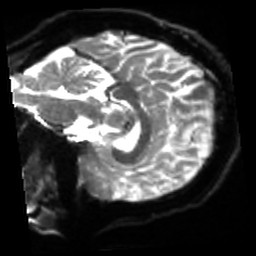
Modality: sbref
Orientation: sagittal
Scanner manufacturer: siemens
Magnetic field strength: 3 T
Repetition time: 4 s
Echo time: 0.0594 s